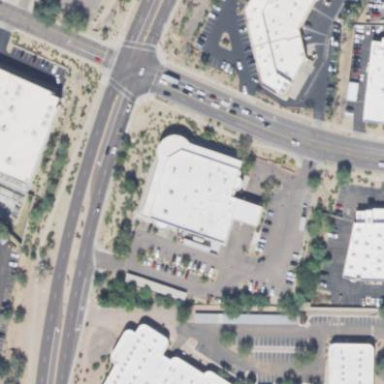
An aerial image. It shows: Building.